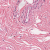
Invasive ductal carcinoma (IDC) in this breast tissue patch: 0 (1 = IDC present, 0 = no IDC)